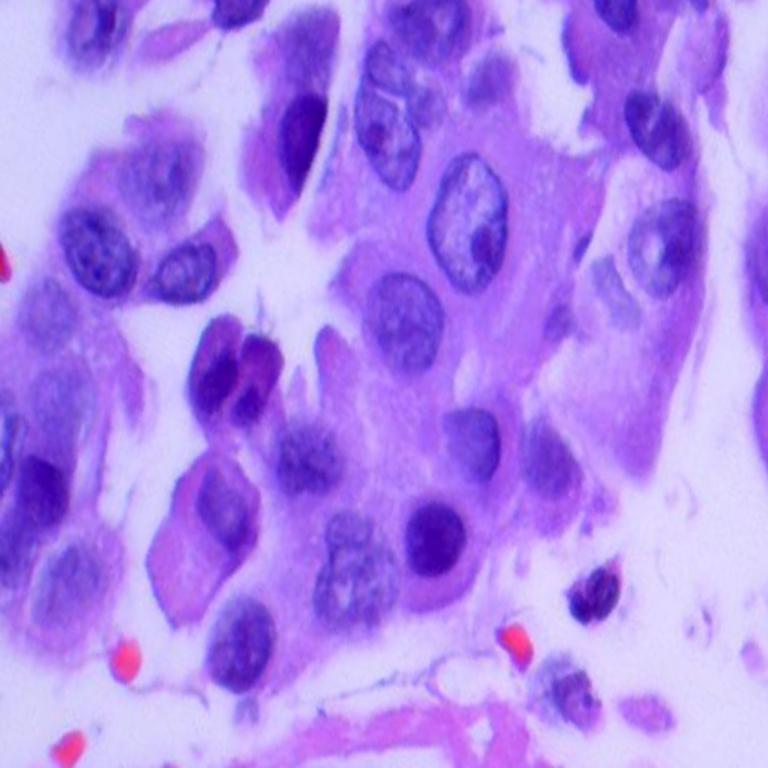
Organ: lung
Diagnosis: adenocarcinomas